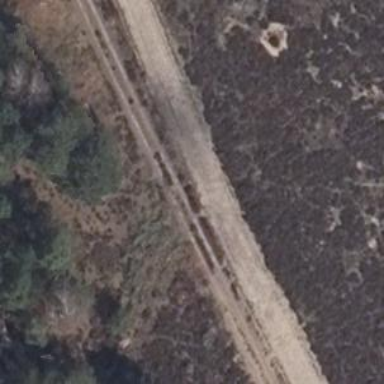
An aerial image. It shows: Sandy track with grade 4 tracktype.